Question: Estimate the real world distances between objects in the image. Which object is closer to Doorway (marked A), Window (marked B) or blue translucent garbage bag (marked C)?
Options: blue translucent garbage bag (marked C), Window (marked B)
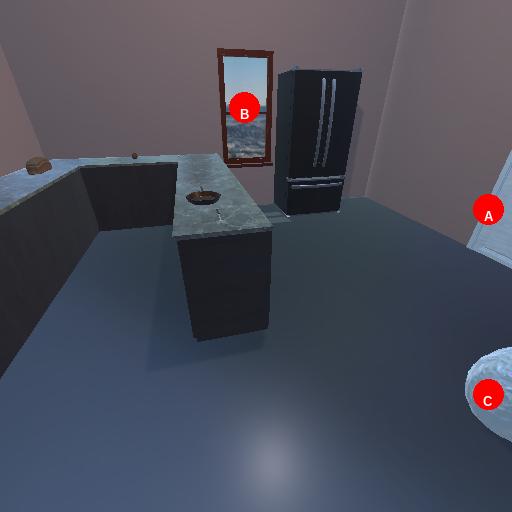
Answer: blue translucent garbage bag (marked C)